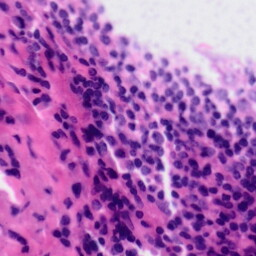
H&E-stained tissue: Tonsil